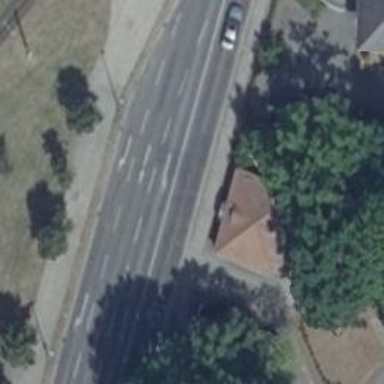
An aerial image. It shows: Tertiary road with asphalt surface.